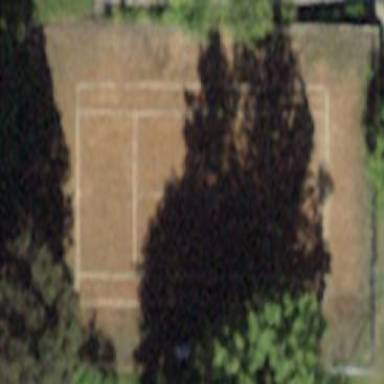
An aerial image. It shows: Tennis court with sandy surface located in pitch designated for leisure land.